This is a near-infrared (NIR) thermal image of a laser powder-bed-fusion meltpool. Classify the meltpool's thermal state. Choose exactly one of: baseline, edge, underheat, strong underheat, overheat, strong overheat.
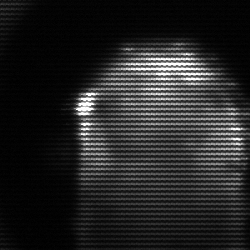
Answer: baseline